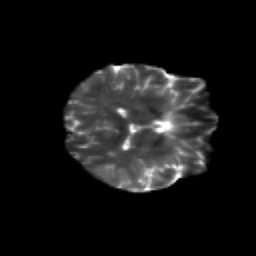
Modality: T2w
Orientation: axial
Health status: healthy
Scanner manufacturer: siemens
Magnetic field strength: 3 T
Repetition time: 12 s
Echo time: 0.092 s